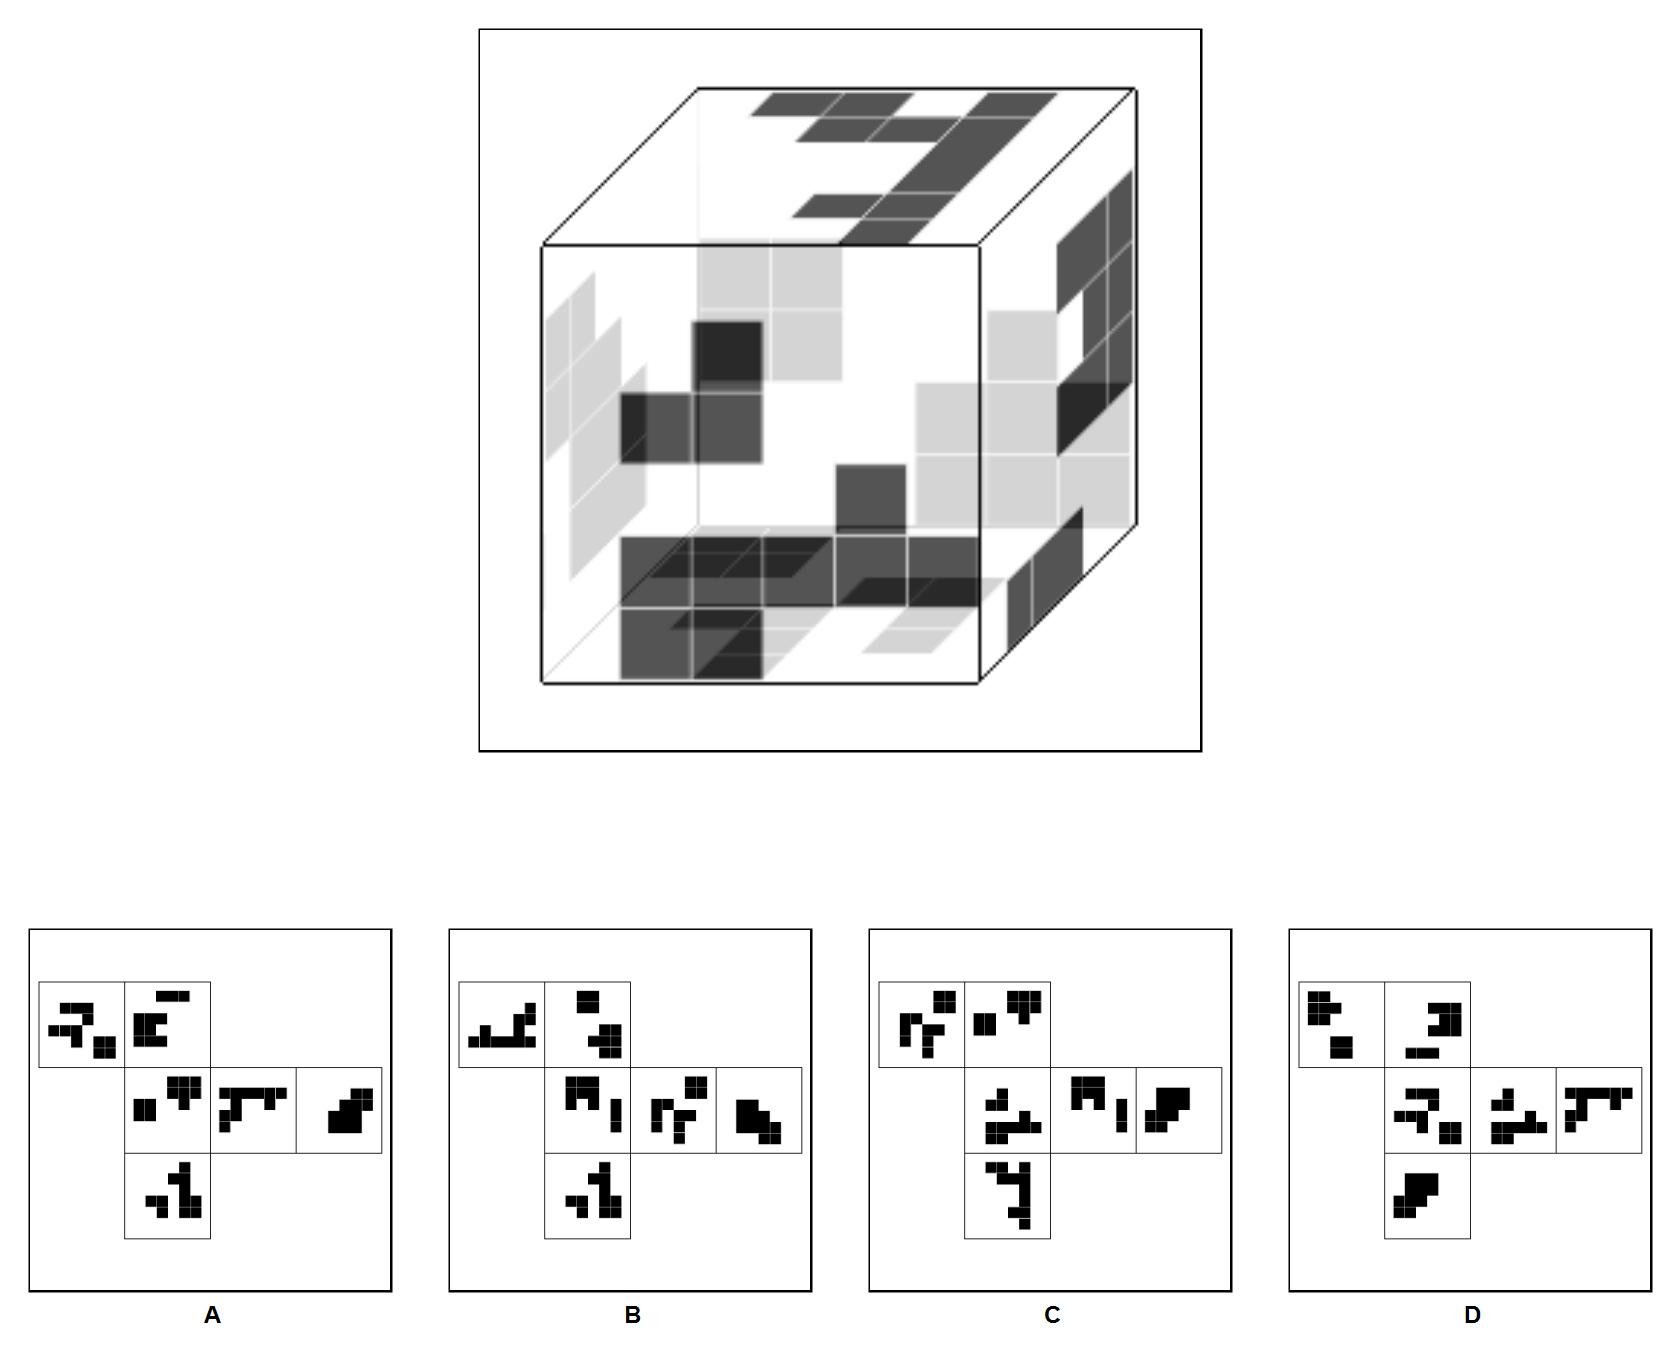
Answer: B